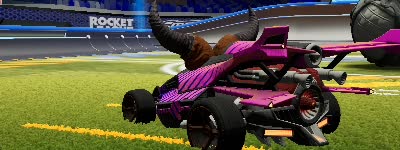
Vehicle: aftershock